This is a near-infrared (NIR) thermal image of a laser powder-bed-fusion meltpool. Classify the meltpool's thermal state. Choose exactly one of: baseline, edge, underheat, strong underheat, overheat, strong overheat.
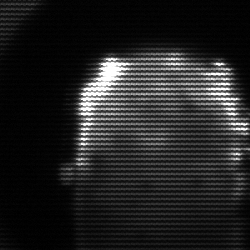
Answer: baseline